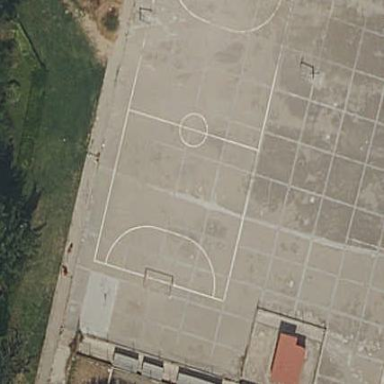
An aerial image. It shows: Soccer pitch for leisure land activities.